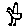
Label: bird